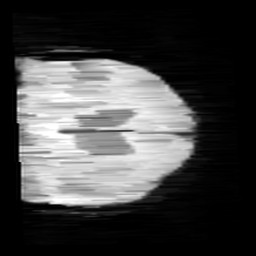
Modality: minIP
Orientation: coronal
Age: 11
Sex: male
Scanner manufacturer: siemens
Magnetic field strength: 3 T
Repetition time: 0.027 s
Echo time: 0.02 s